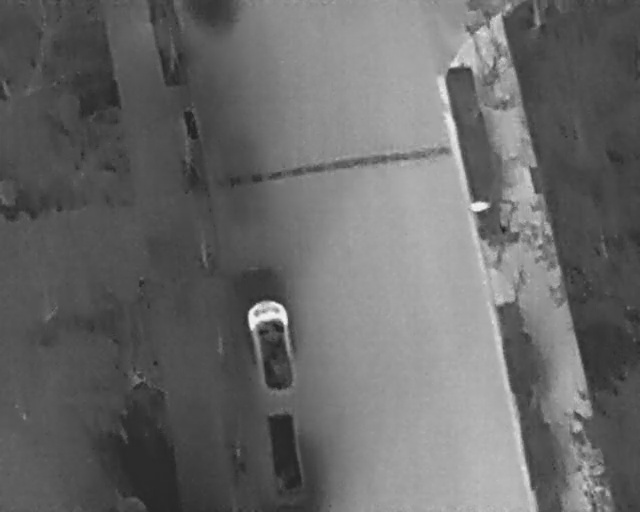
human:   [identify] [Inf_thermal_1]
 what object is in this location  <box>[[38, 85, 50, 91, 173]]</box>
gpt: <ref>1 medium car at the bottom</ref>

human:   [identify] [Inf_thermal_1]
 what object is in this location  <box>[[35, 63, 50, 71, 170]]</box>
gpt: <ref>1 large car at the center</ref>